Question: I am using the ActionMode via:
'''
@Override
public boolean onCreateActionMode(android.view.ActionMode mode, Menu menu) {
MenuInflater inflater = mode.getMenuInflater();
inflater.inflate(R.menu.menu_list_context, menu);
this.mActionMode = mode;
return true;
}
'''
And my resource file menu_list_context is:
'''
<menu xmlns:android="http://schemas.android.com/apk/res/android"
xmlns:tools="http://schemas.android.com/tools" tools:context=".MainActivity">
<item android:id="@+id/discard_button"
android:icon="@drawable/ic_action_discard"
android:title="delete"
android:showAsAction="ifRoom" />
'''
The style for my ActionBar is:
'''
<style name="MyActionBar"
parent="@android:style/Widget.Holo.Light.ActionBar.Solid">
<item name="android:background">@color/background_holo_light</item>
</style>
'''
where '<color name="background_holo_light">#dddddd</color>'.
With these settings, my ActionBar under ActionMode looks like this:

The icon has the background of my ActionBar (holo light), but the ActionMode background seems white. How can I fix the icon background to have the ActionMode background (including the blue bottom line)?
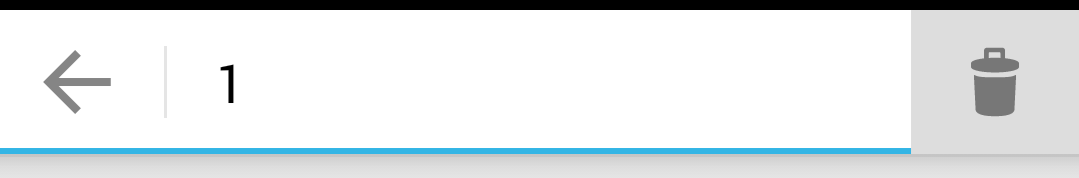
Answer: You could try using the <URL>. This is the only way I know of to get exact 'ActionBar' styles that actually works.